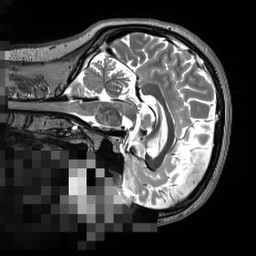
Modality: T2w
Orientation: sagittal
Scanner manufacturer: siemens
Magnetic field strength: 3 T
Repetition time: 3.2 s
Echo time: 0.564 s